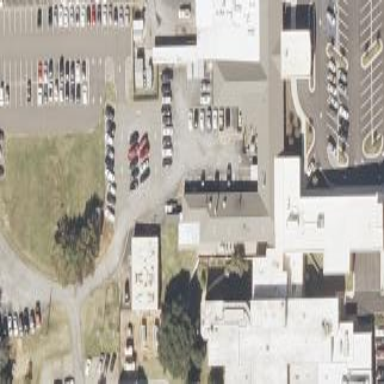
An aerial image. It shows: Hospital.